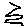
Label: zigzag